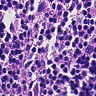
Metastatic tissue present: no